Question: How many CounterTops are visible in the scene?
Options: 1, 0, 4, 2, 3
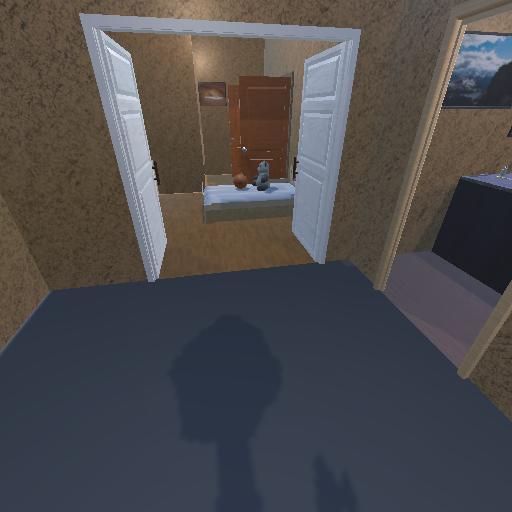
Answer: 1